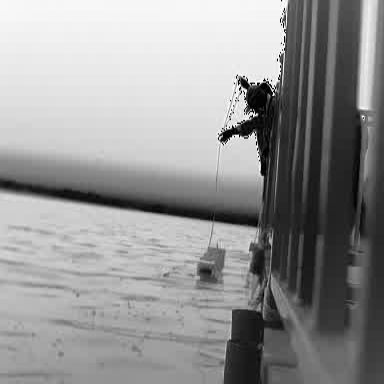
There is a container_ship in the infrared image.